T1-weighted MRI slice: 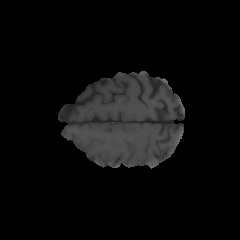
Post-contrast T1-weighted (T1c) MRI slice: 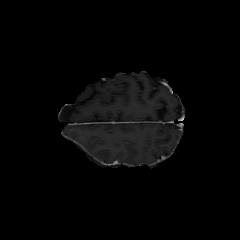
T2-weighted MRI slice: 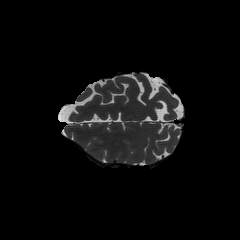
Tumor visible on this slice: no